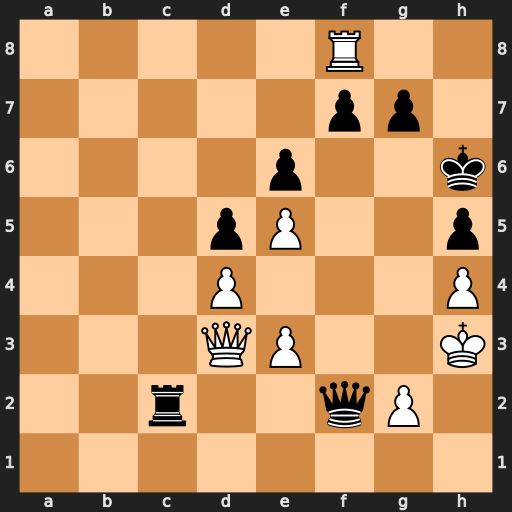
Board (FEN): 5R2/5pp1/4p2k/3pP2p/3P3P/3QP2K/2r2qP1/8
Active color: w
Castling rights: -
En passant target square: -
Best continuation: Rh8#